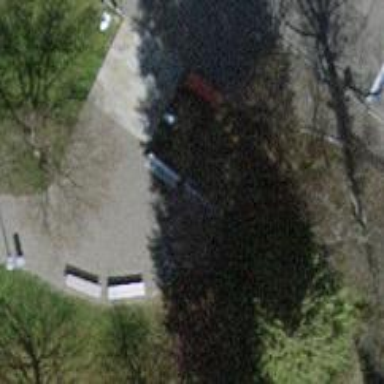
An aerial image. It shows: Bench.